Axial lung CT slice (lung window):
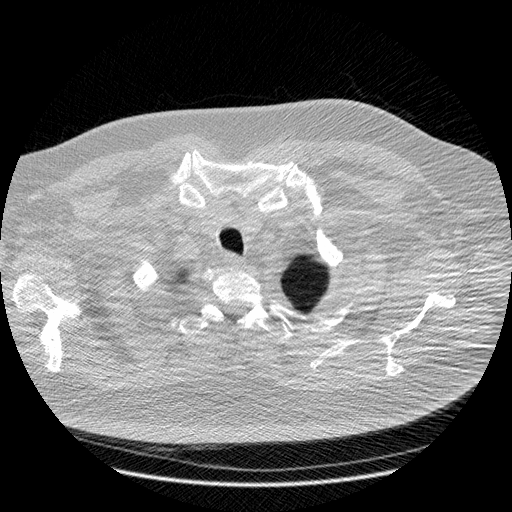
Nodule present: no